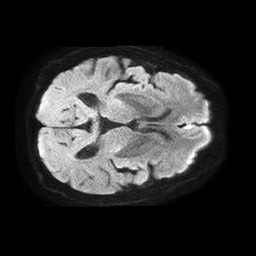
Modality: TRACE
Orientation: axial
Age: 68
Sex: male
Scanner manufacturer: philips
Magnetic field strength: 1.5 T
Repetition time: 4.6 s
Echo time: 0.08631 s